Field crop: maize
Growth stage: 2
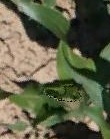
Species: maize